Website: macys
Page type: customer-info-address
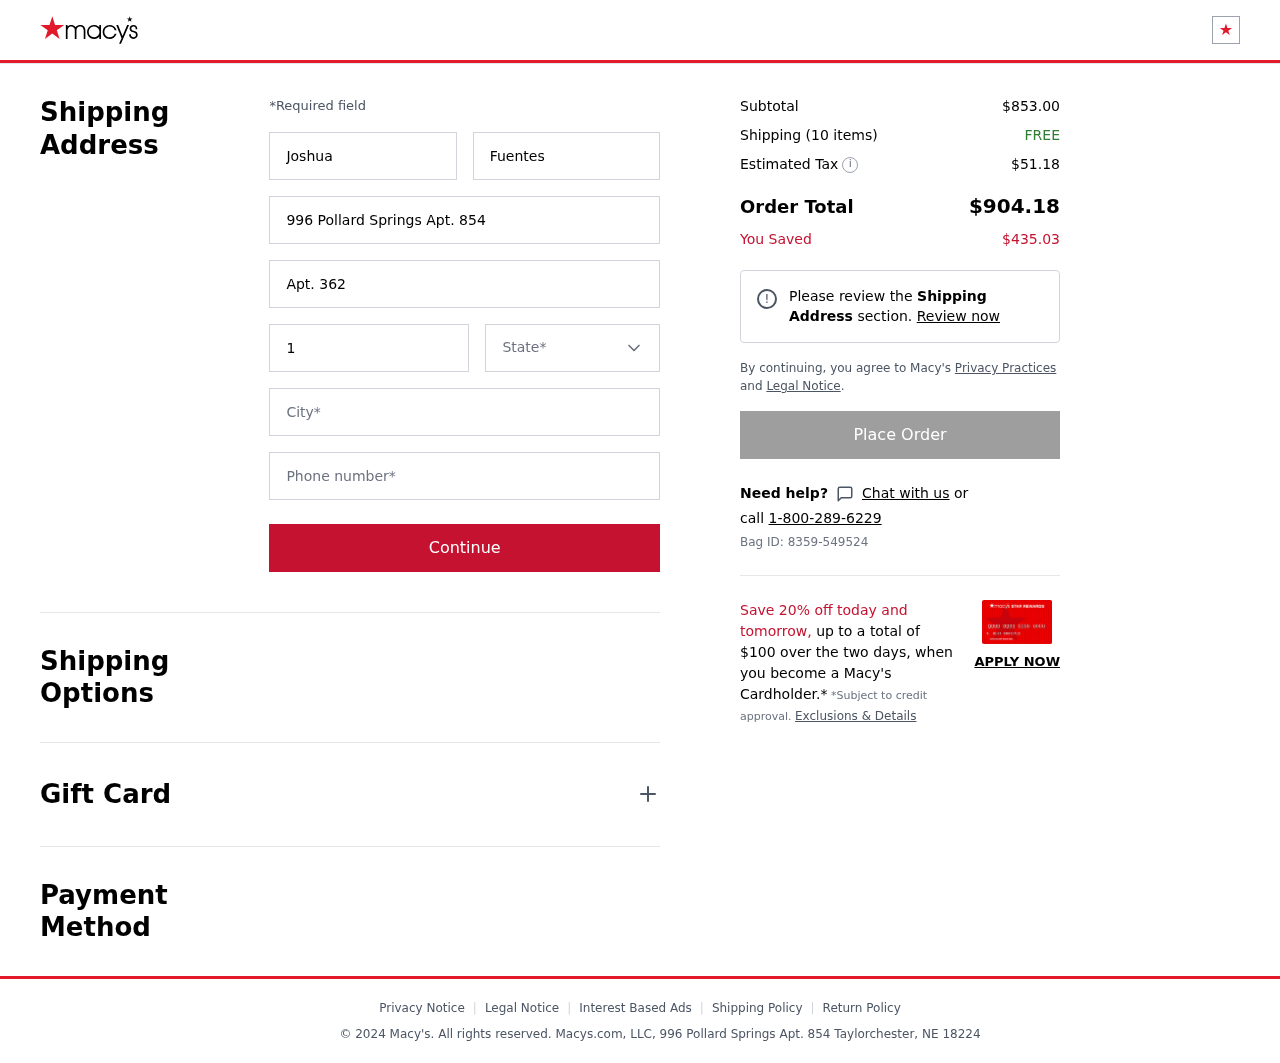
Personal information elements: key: PII_CITY
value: Taylorchester
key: PII_FIRSTNAME
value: Joshua
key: PII_LASTNAME
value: Fuentes
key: PII_PHONE
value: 9284605497
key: PII_POSTCODE
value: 18224
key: PII_STATE
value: Nebraska
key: PII_STREET
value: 996 Pollard Springs Apt. 854
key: PII_STREET2
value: Apt. 362
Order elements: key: ORDER_SUBTOTAL
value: $853.00
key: ORDER_NUM_ITEMS
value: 10
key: ORDER_SHIPPING_COST
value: FREE
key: ORDER_TAX
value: $51.18
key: ORDER_TOTAL
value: $904.18
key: ORDER_SAVINGS
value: $435.03
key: ORDER_BAG_ID
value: Bag ID: 8359-549524